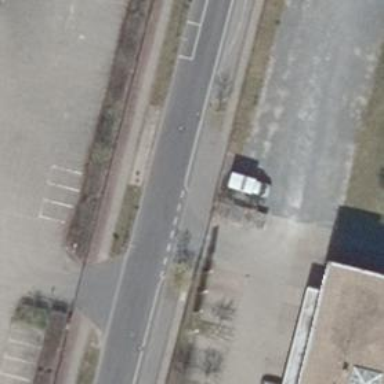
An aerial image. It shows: Public transport stop position.